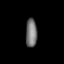
Tissue: lung
Cell type: Myeloid cells
Senescence score: 0.5419
Nuclear area (px): 317
Mean DAPI intensity: 117.293